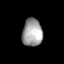
Tissue: lung
Cell type: Myeloid cells
Senescence score: 0.6395
Nuclear area (px): 547
Mean DAPI intensity: 159.96